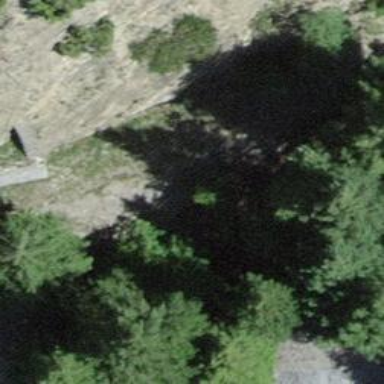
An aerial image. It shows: Abandoned railway tunnel.